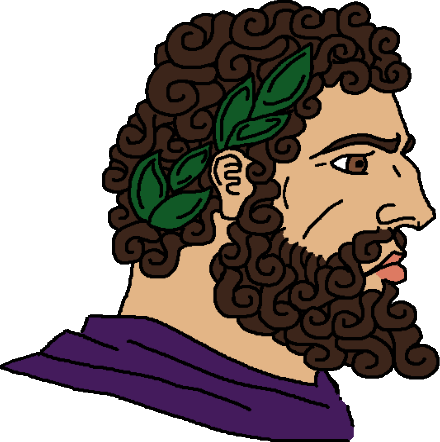
Label: 4_Yes_Chad